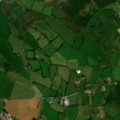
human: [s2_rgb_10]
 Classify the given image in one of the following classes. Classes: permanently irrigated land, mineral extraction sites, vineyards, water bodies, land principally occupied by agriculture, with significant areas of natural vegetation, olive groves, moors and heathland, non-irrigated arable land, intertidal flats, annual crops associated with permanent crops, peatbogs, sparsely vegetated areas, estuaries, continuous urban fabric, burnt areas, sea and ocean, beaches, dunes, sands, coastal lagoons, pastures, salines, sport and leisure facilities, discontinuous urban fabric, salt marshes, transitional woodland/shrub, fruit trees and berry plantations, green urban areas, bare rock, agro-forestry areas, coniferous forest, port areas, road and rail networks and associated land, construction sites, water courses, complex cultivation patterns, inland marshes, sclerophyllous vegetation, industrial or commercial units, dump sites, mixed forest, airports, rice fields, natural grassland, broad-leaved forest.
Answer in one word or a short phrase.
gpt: pastures, land principally occupied by agriculture, with significant areas of natural vegetation